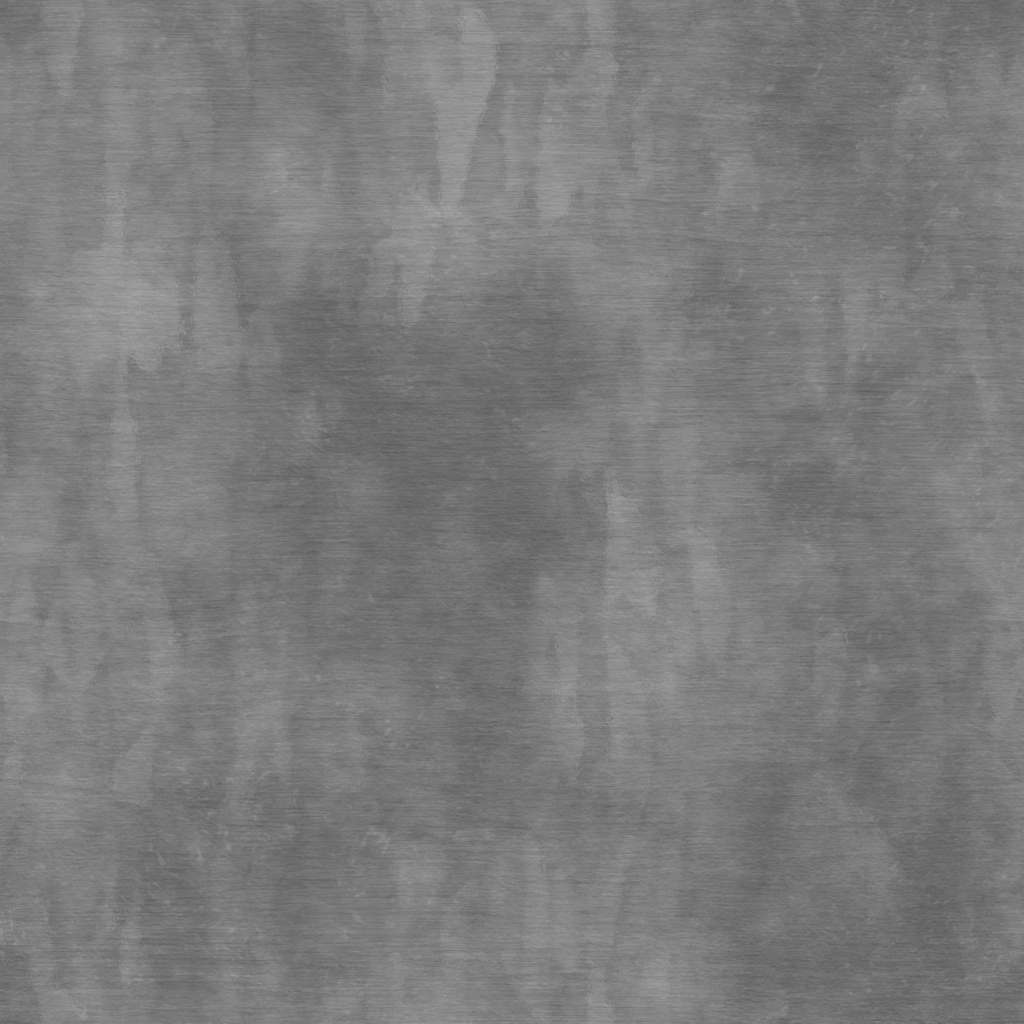
Texture map type: Roughness